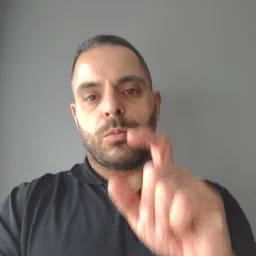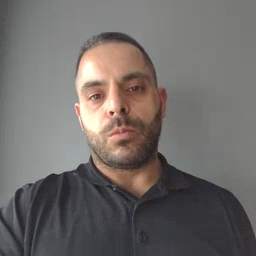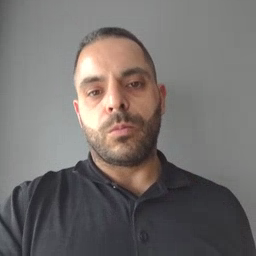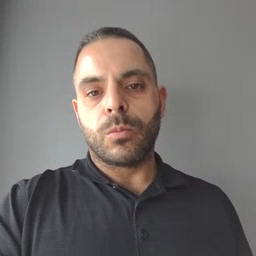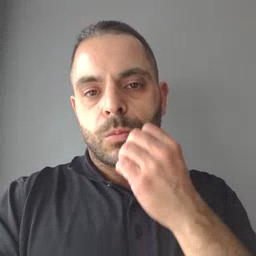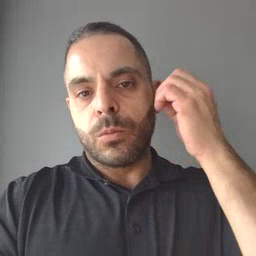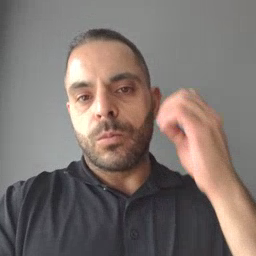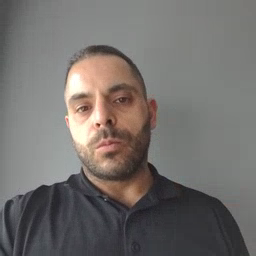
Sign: home